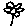
Label: flower